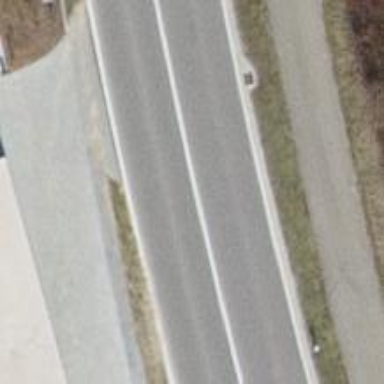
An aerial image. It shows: Secondary road with asphalt surface and no sidewalk.